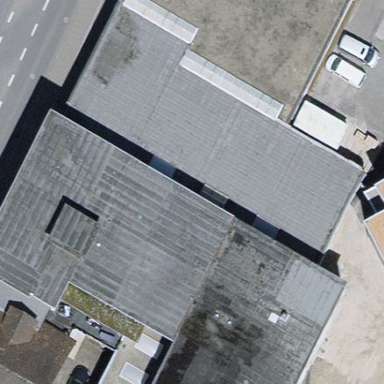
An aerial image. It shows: Industrial building.